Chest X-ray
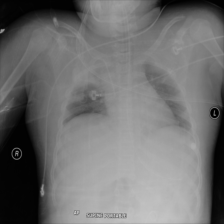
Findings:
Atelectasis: negative
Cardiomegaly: negative
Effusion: negative
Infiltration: negative
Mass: negative
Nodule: negative
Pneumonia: negative
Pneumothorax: negative
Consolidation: negative
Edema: negative
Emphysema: negative
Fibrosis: negative
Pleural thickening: negative
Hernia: negative